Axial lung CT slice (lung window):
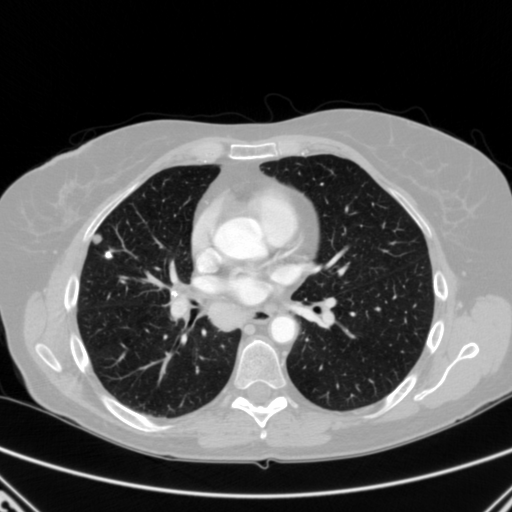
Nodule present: yes
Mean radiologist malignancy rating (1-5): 3.75